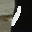
Label: 1